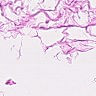
Metastatic tissue present: no